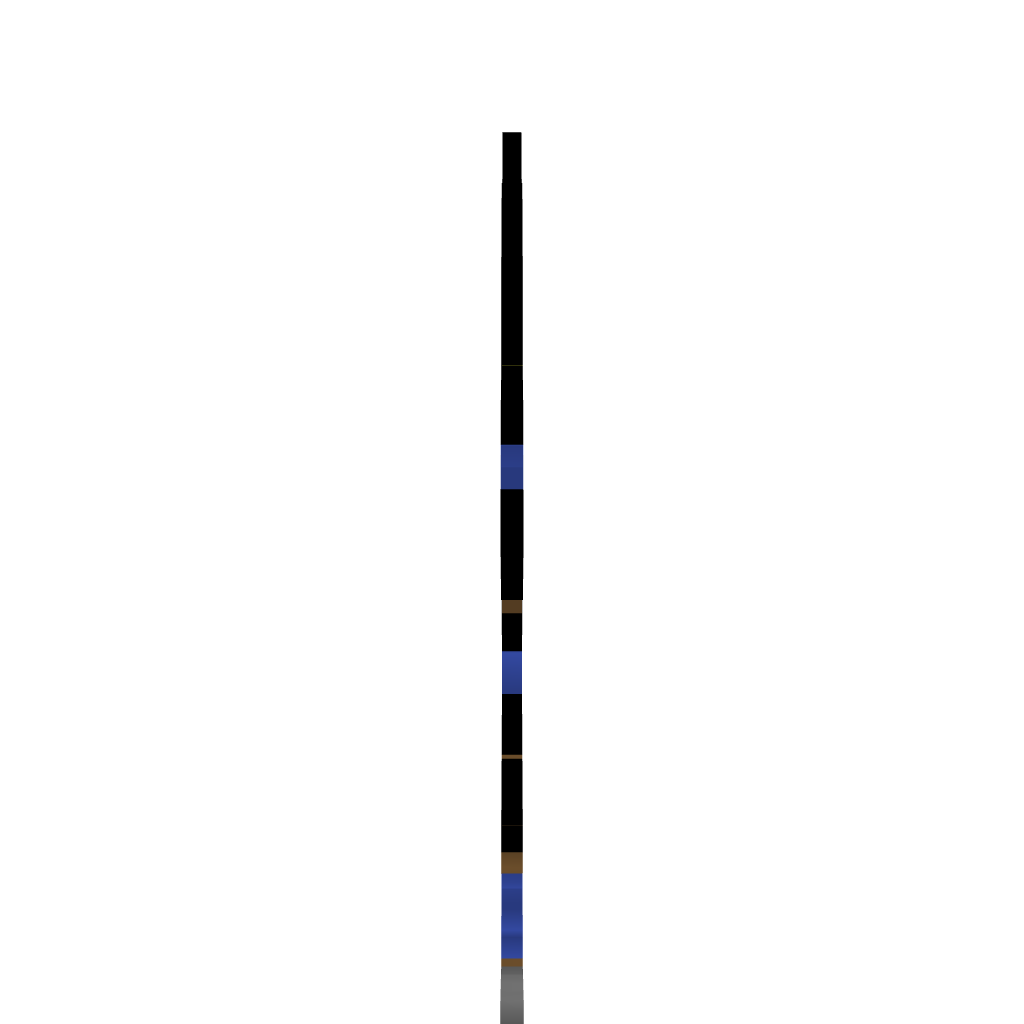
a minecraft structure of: Goku SS bad low quality